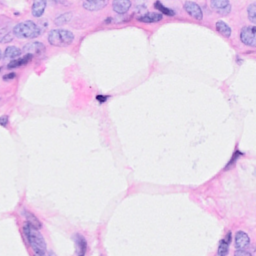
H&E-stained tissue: Breast